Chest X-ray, PA view. Patient: 60 years old, sex F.
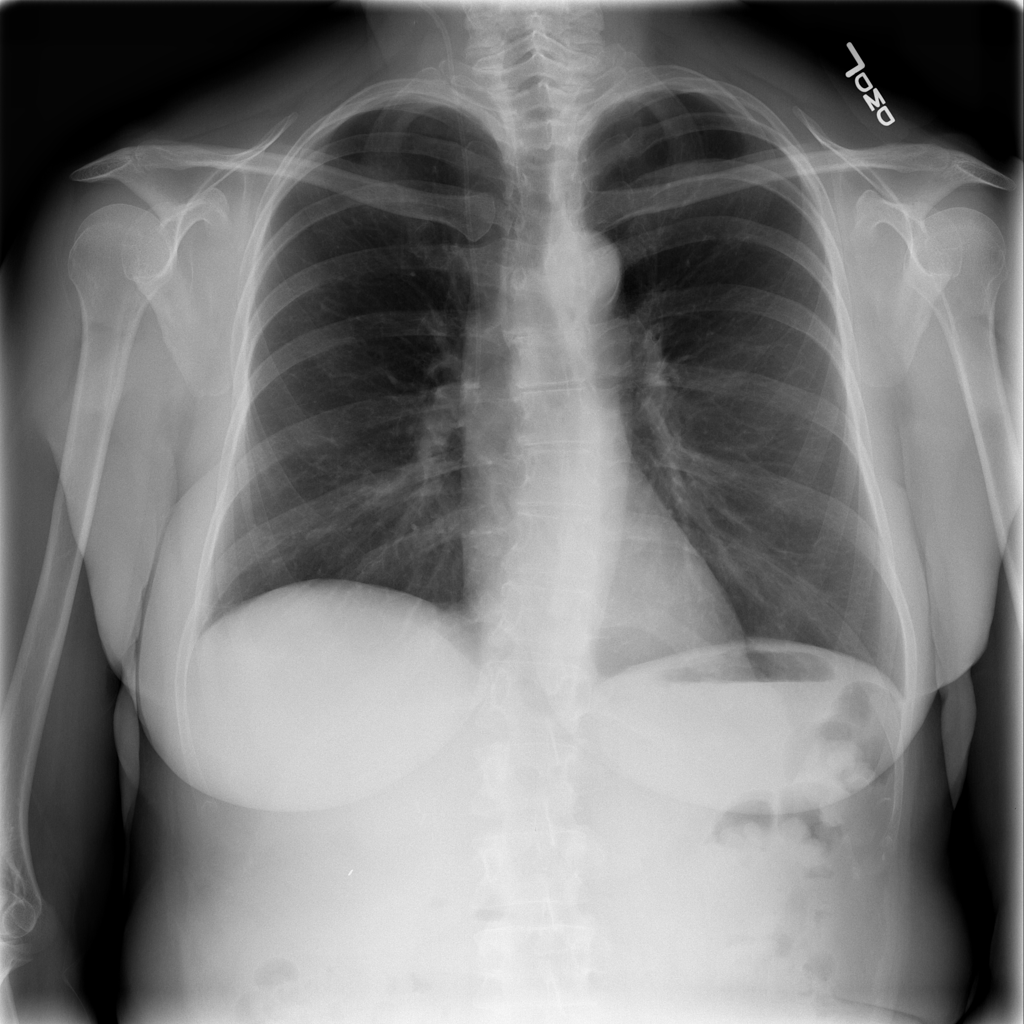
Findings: Infiltration